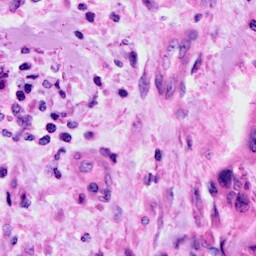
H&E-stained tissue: Cervix